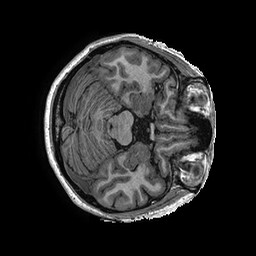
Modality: T1w
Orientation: axial
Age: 34
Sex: female
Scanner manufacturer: ge
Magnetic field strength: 3 T
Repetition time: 0.006952 s
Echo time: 0.00292 s